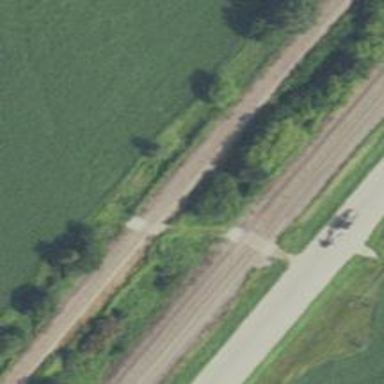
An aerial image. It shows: Railway track.